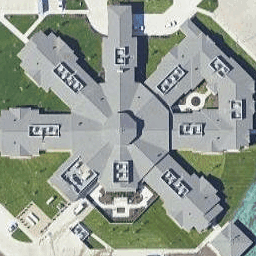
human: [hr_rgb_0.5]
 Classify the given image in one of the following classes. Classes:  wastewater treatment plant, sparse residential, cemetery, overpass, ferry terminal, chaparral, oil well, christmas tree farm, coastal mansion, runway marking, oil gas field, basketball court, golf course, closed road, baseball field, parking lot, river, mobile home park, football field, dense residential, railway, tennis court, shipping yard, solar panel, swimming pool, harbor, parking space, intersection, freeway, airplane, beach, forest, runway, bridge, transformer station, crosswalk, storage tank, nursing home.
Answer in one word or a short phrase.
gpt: nursing home